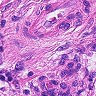
Metastatic tissue present: yes